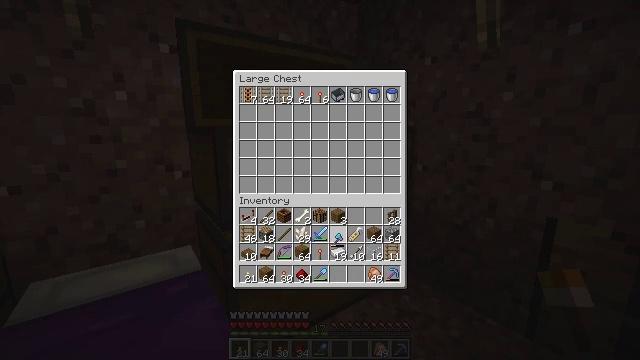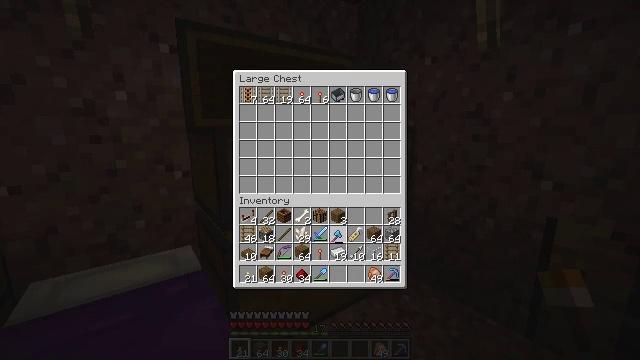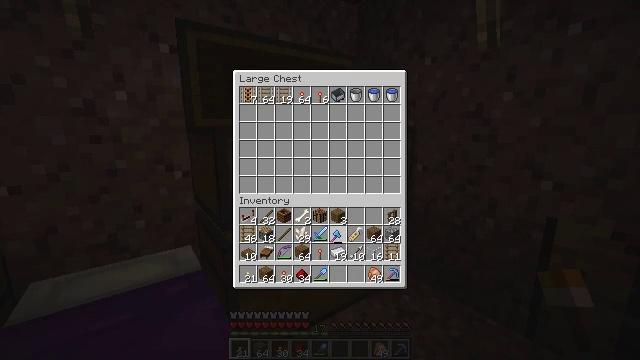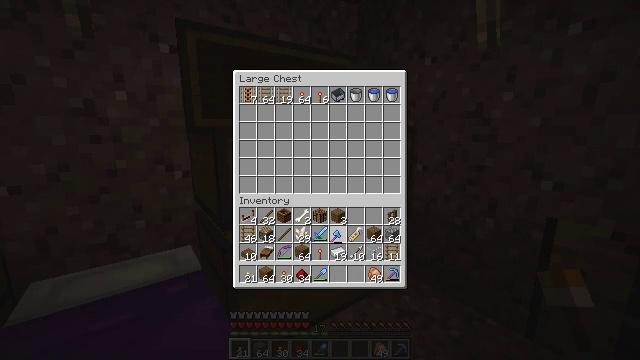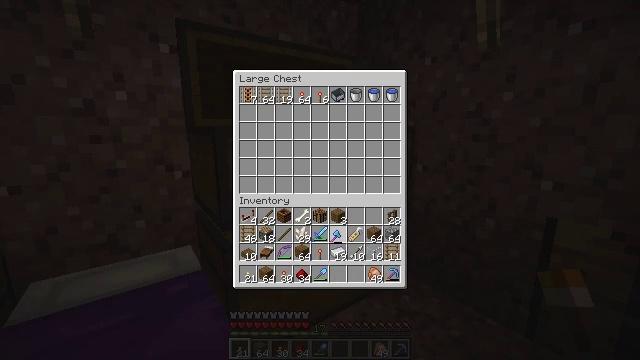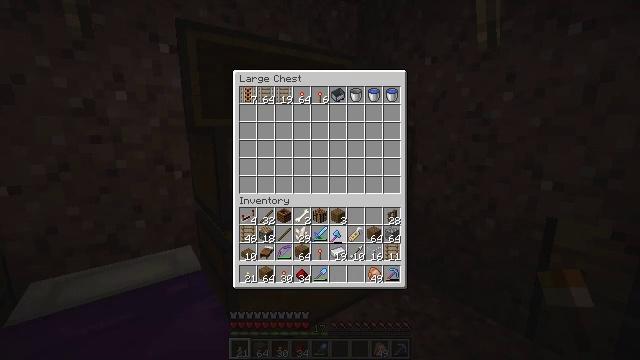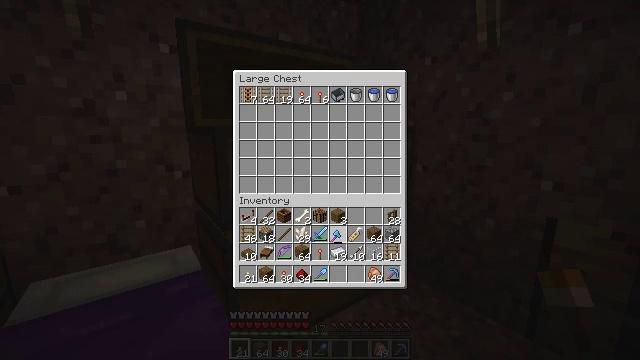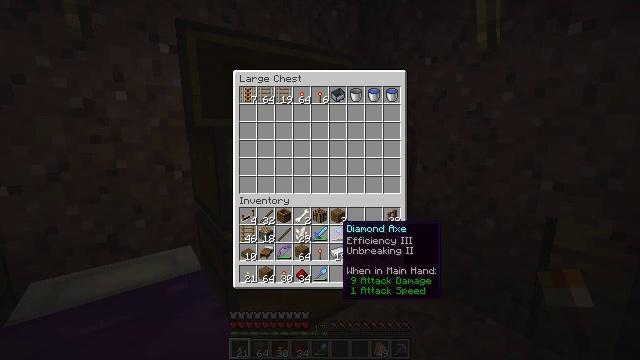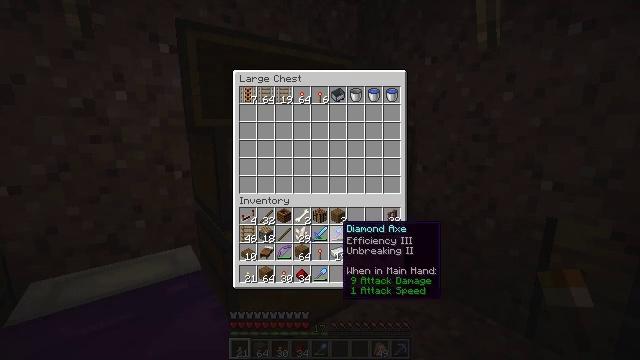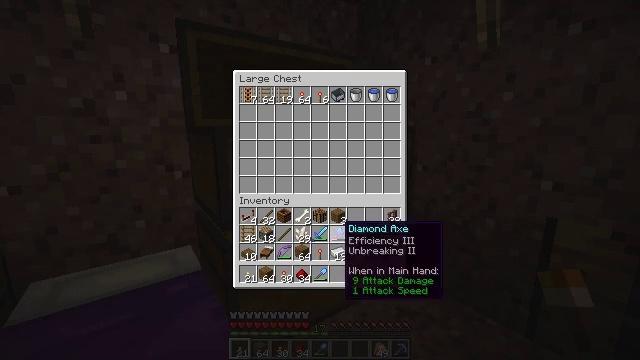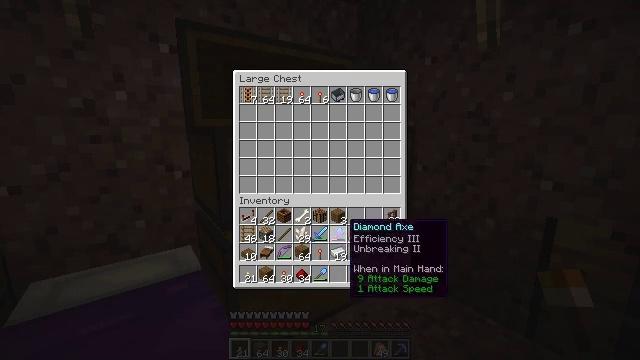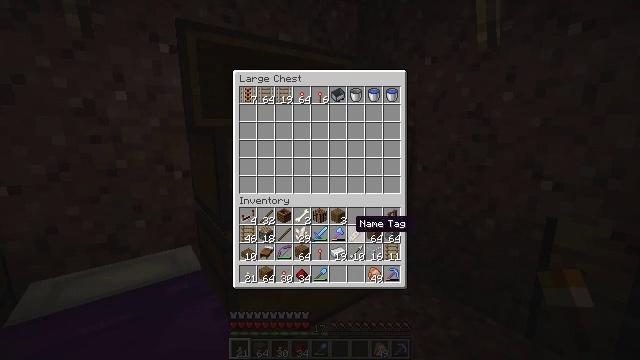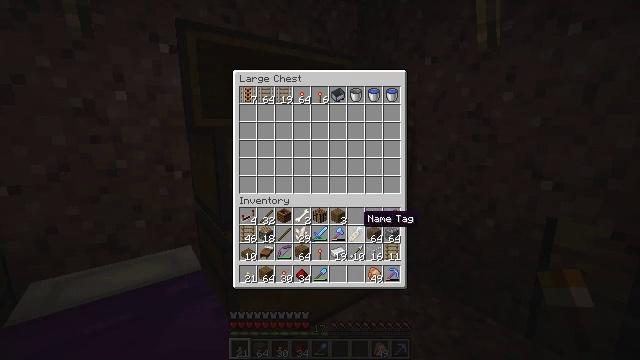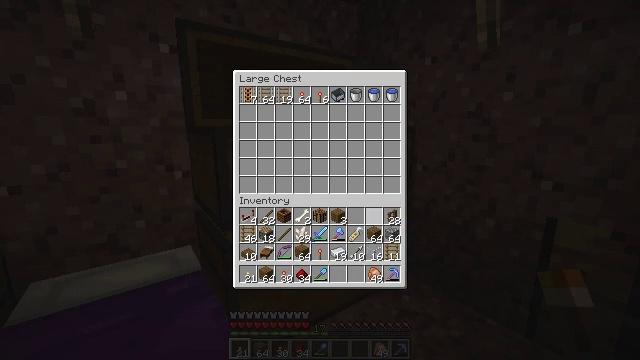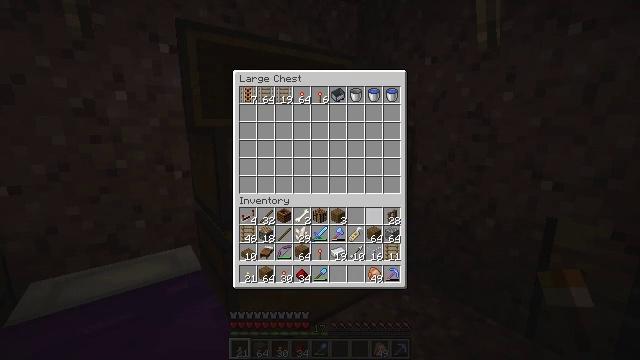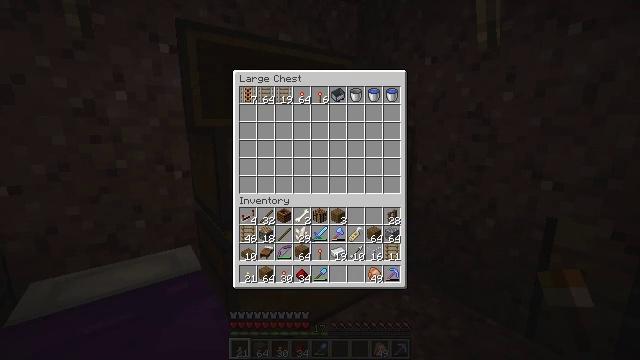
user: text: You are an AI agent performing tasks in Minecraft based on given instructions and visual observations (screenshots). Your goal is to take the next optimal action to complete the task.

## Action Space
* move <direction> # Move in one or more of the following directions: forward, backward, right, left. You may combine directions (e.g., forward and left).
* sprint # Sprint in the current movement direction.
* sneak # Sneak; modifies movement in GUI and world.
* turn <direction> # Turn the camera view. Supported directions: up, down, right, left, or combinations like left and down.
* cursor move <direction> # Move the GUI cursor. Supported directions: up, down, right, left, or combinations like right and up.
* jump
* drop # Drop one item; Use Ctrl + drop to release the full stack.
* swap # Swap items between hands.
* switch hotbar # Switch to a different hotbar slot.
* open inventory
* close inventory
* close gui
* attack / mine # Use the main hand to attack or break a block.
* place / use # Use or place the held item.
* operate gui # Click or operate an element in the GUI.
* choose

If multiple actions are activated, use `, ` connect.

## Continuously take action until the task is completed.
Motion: motion action
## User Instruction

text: Craft a spruce pressure plate.
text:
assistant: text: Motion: no_op
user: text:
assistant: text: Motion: no_op
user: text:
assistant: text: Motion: no_op
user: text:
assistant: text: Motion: operate gui
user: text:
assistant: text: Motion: operate gui
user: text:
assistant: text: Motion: operate gui
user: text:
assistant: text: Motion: no_op
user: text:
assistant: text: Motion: no_op
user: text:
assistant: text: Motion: no_op
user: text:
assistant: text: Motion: no_op
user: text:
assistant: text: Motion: no_op
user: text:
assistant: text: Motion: cursor move right
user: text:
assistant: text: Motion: cursor move right
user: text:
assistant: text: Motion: cursor move right and up
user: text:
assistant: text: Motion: cursor move right and up
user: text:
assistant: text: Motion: cursor move up
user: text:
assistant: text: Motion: sneak, cursor move up
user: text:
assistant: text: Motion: sneak
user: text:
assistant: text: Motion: sneak
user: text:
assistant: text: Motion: sneak
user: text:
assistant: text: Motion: sneak
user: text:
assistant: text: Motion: sneak
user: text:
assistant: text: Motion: sneak, cursor move up
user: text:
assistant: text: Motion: sneak, cursor move up
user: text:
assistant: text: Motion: sneak, cursor move up
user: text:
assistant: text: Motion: sneak, cursor move up
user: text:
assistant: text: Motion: sneak
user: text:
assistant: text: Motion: sneak
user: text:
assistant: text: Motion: sneak
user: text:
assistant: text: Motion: sneak